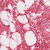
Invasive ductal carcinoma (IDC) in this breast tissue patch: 0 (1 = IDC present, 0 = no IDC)